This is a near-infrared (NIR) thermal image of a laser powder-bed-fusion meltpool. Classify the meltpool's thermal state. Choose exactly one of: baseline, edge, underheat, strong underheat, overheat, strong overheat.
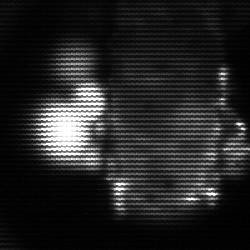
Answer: strong underheat